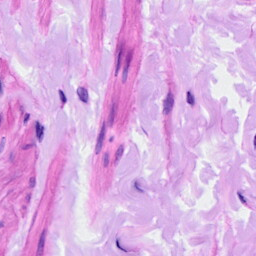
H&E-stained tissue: Ovarian